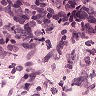
Metastatic tissue present: yes